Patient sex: F
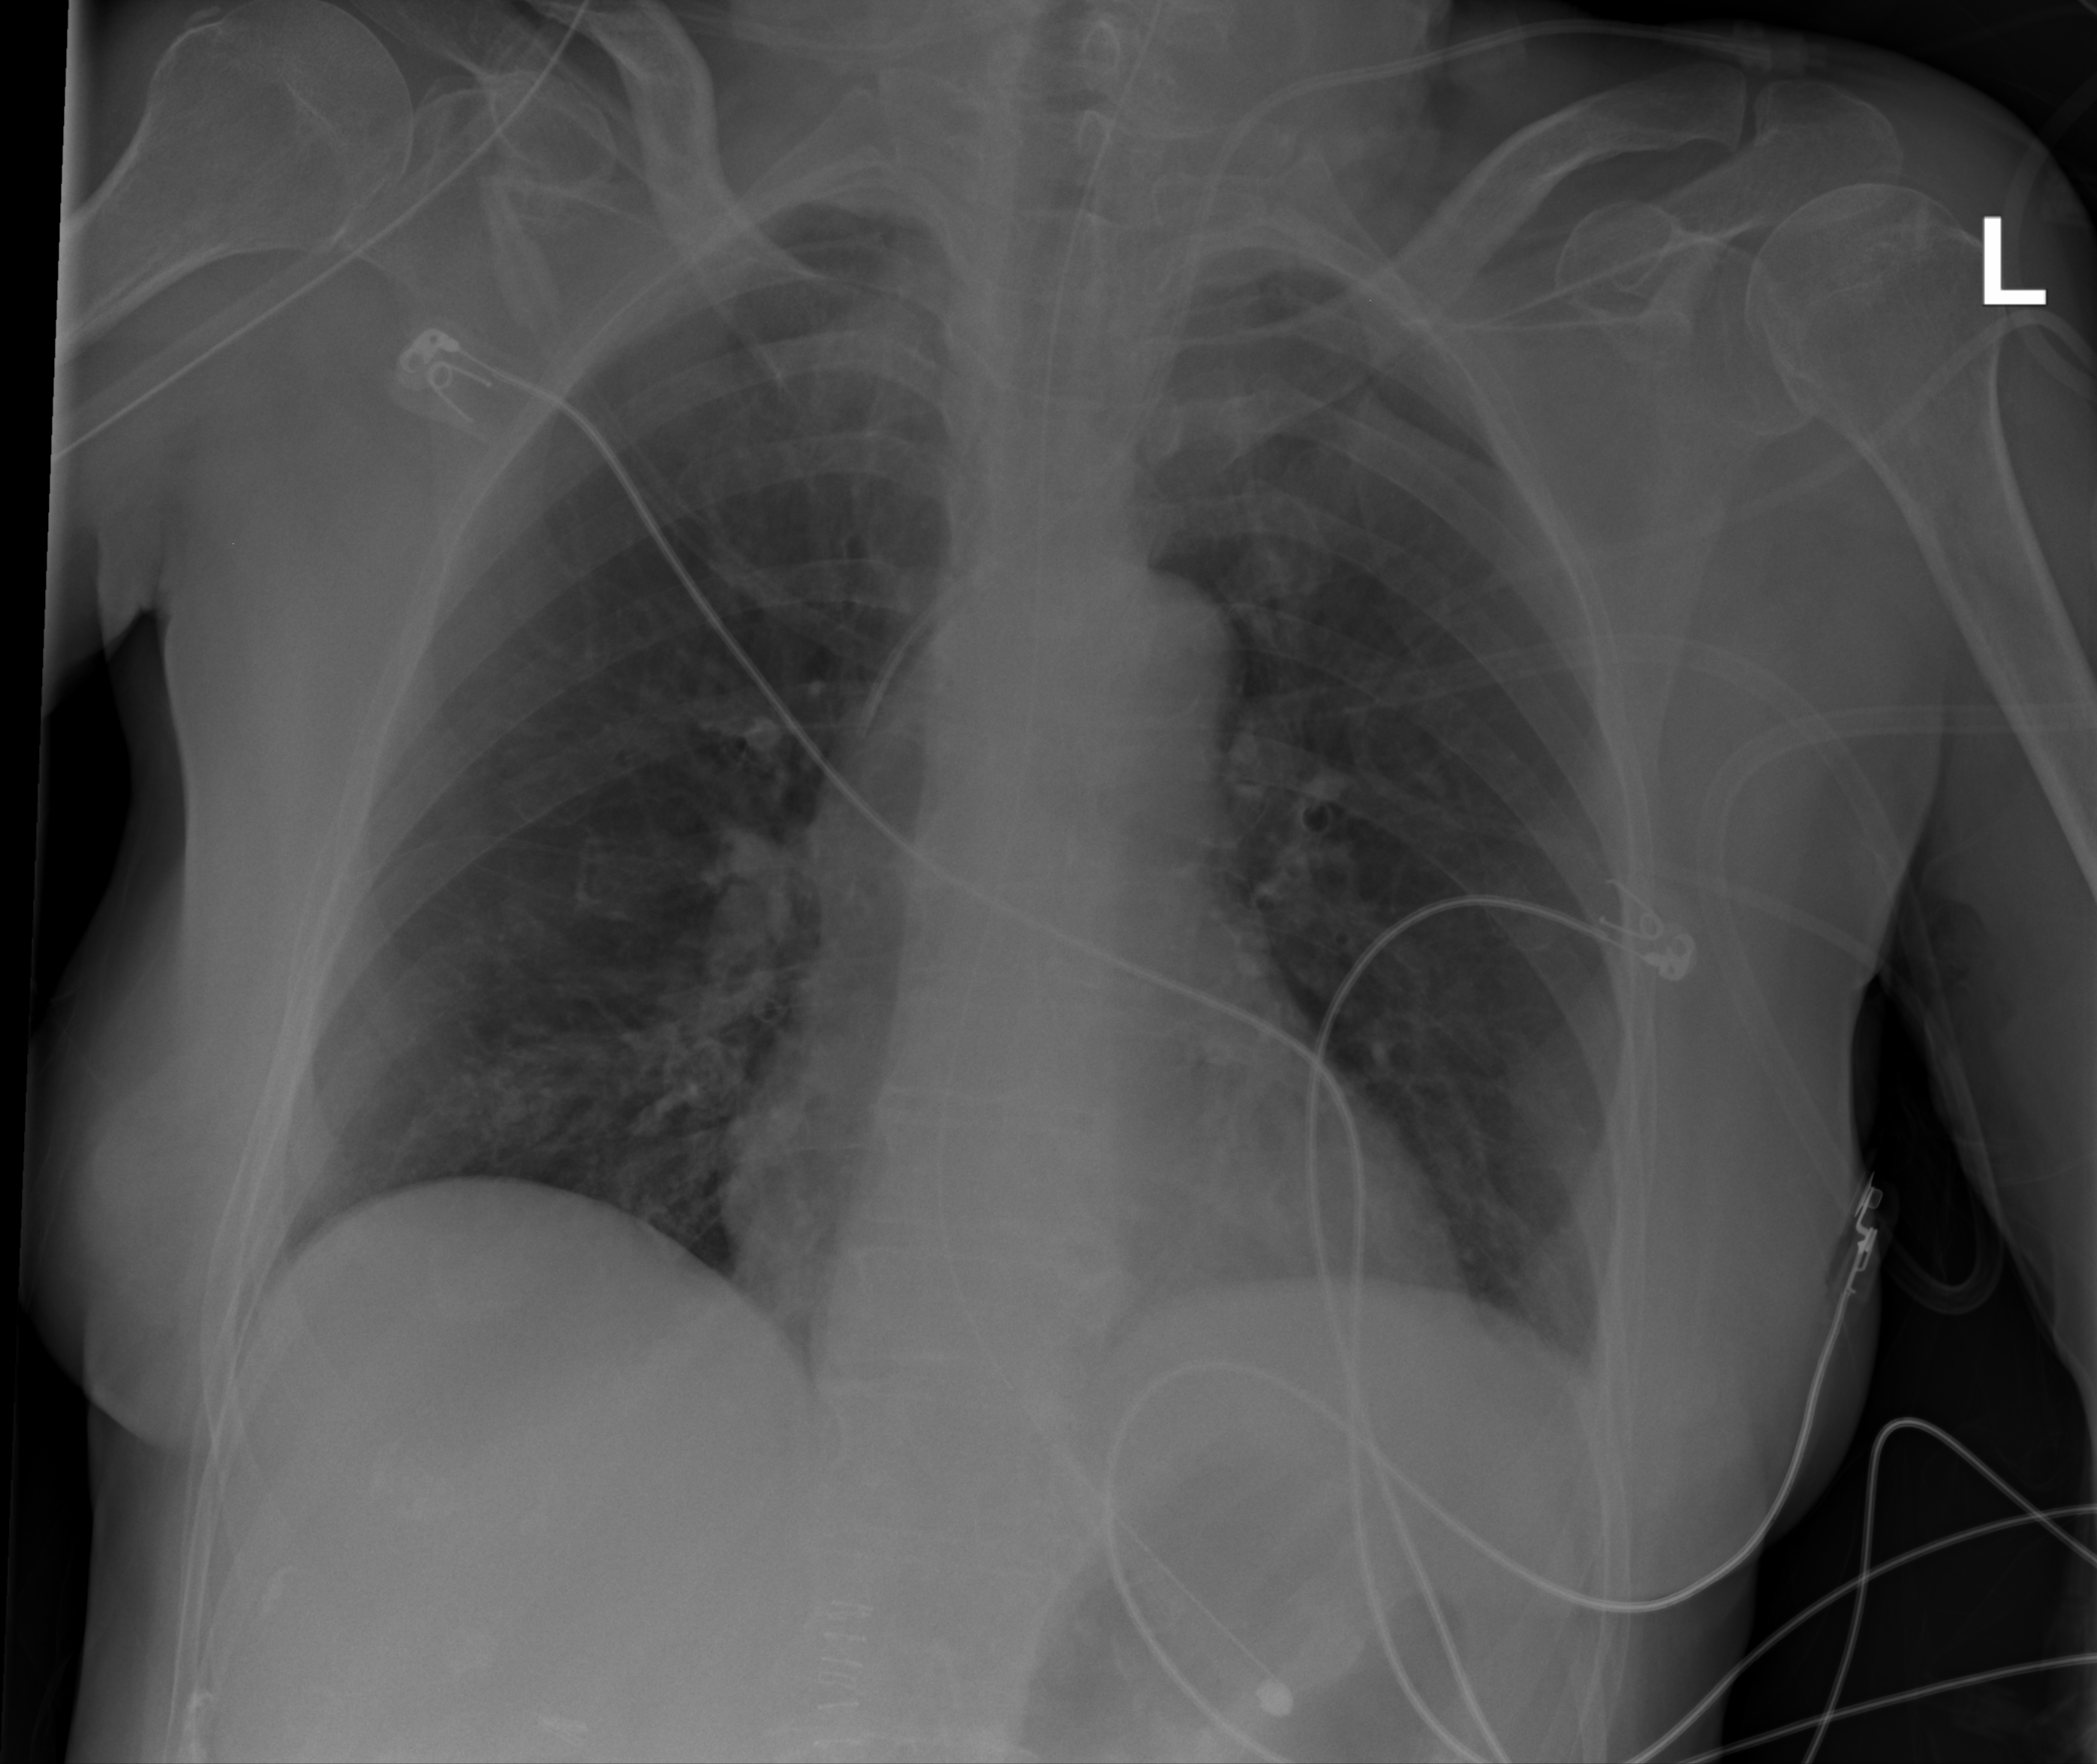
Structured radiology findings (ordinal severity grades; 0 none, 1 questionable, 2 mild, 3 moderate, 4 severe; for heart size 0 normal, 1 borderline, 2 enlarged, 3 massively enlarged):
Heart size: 0
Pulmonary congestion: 0
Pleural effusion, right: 0
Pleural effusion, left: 0
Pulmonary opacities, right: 0
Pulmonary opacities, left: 0
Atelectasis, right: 2
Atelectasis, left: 2